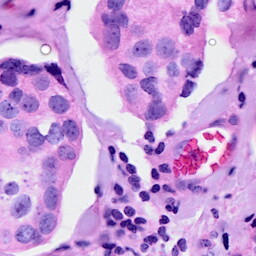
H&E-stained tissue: Breast